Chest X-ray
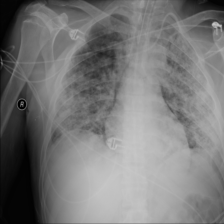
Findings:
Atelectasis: negative
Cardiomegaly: negative
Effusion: negative
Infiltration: positive
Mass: negative
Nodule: positive
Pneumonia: negative
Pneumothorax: negative
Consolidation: negative
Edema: negative
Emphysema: negative
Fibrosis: negative
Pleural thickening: negative
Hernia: negative